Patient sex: F
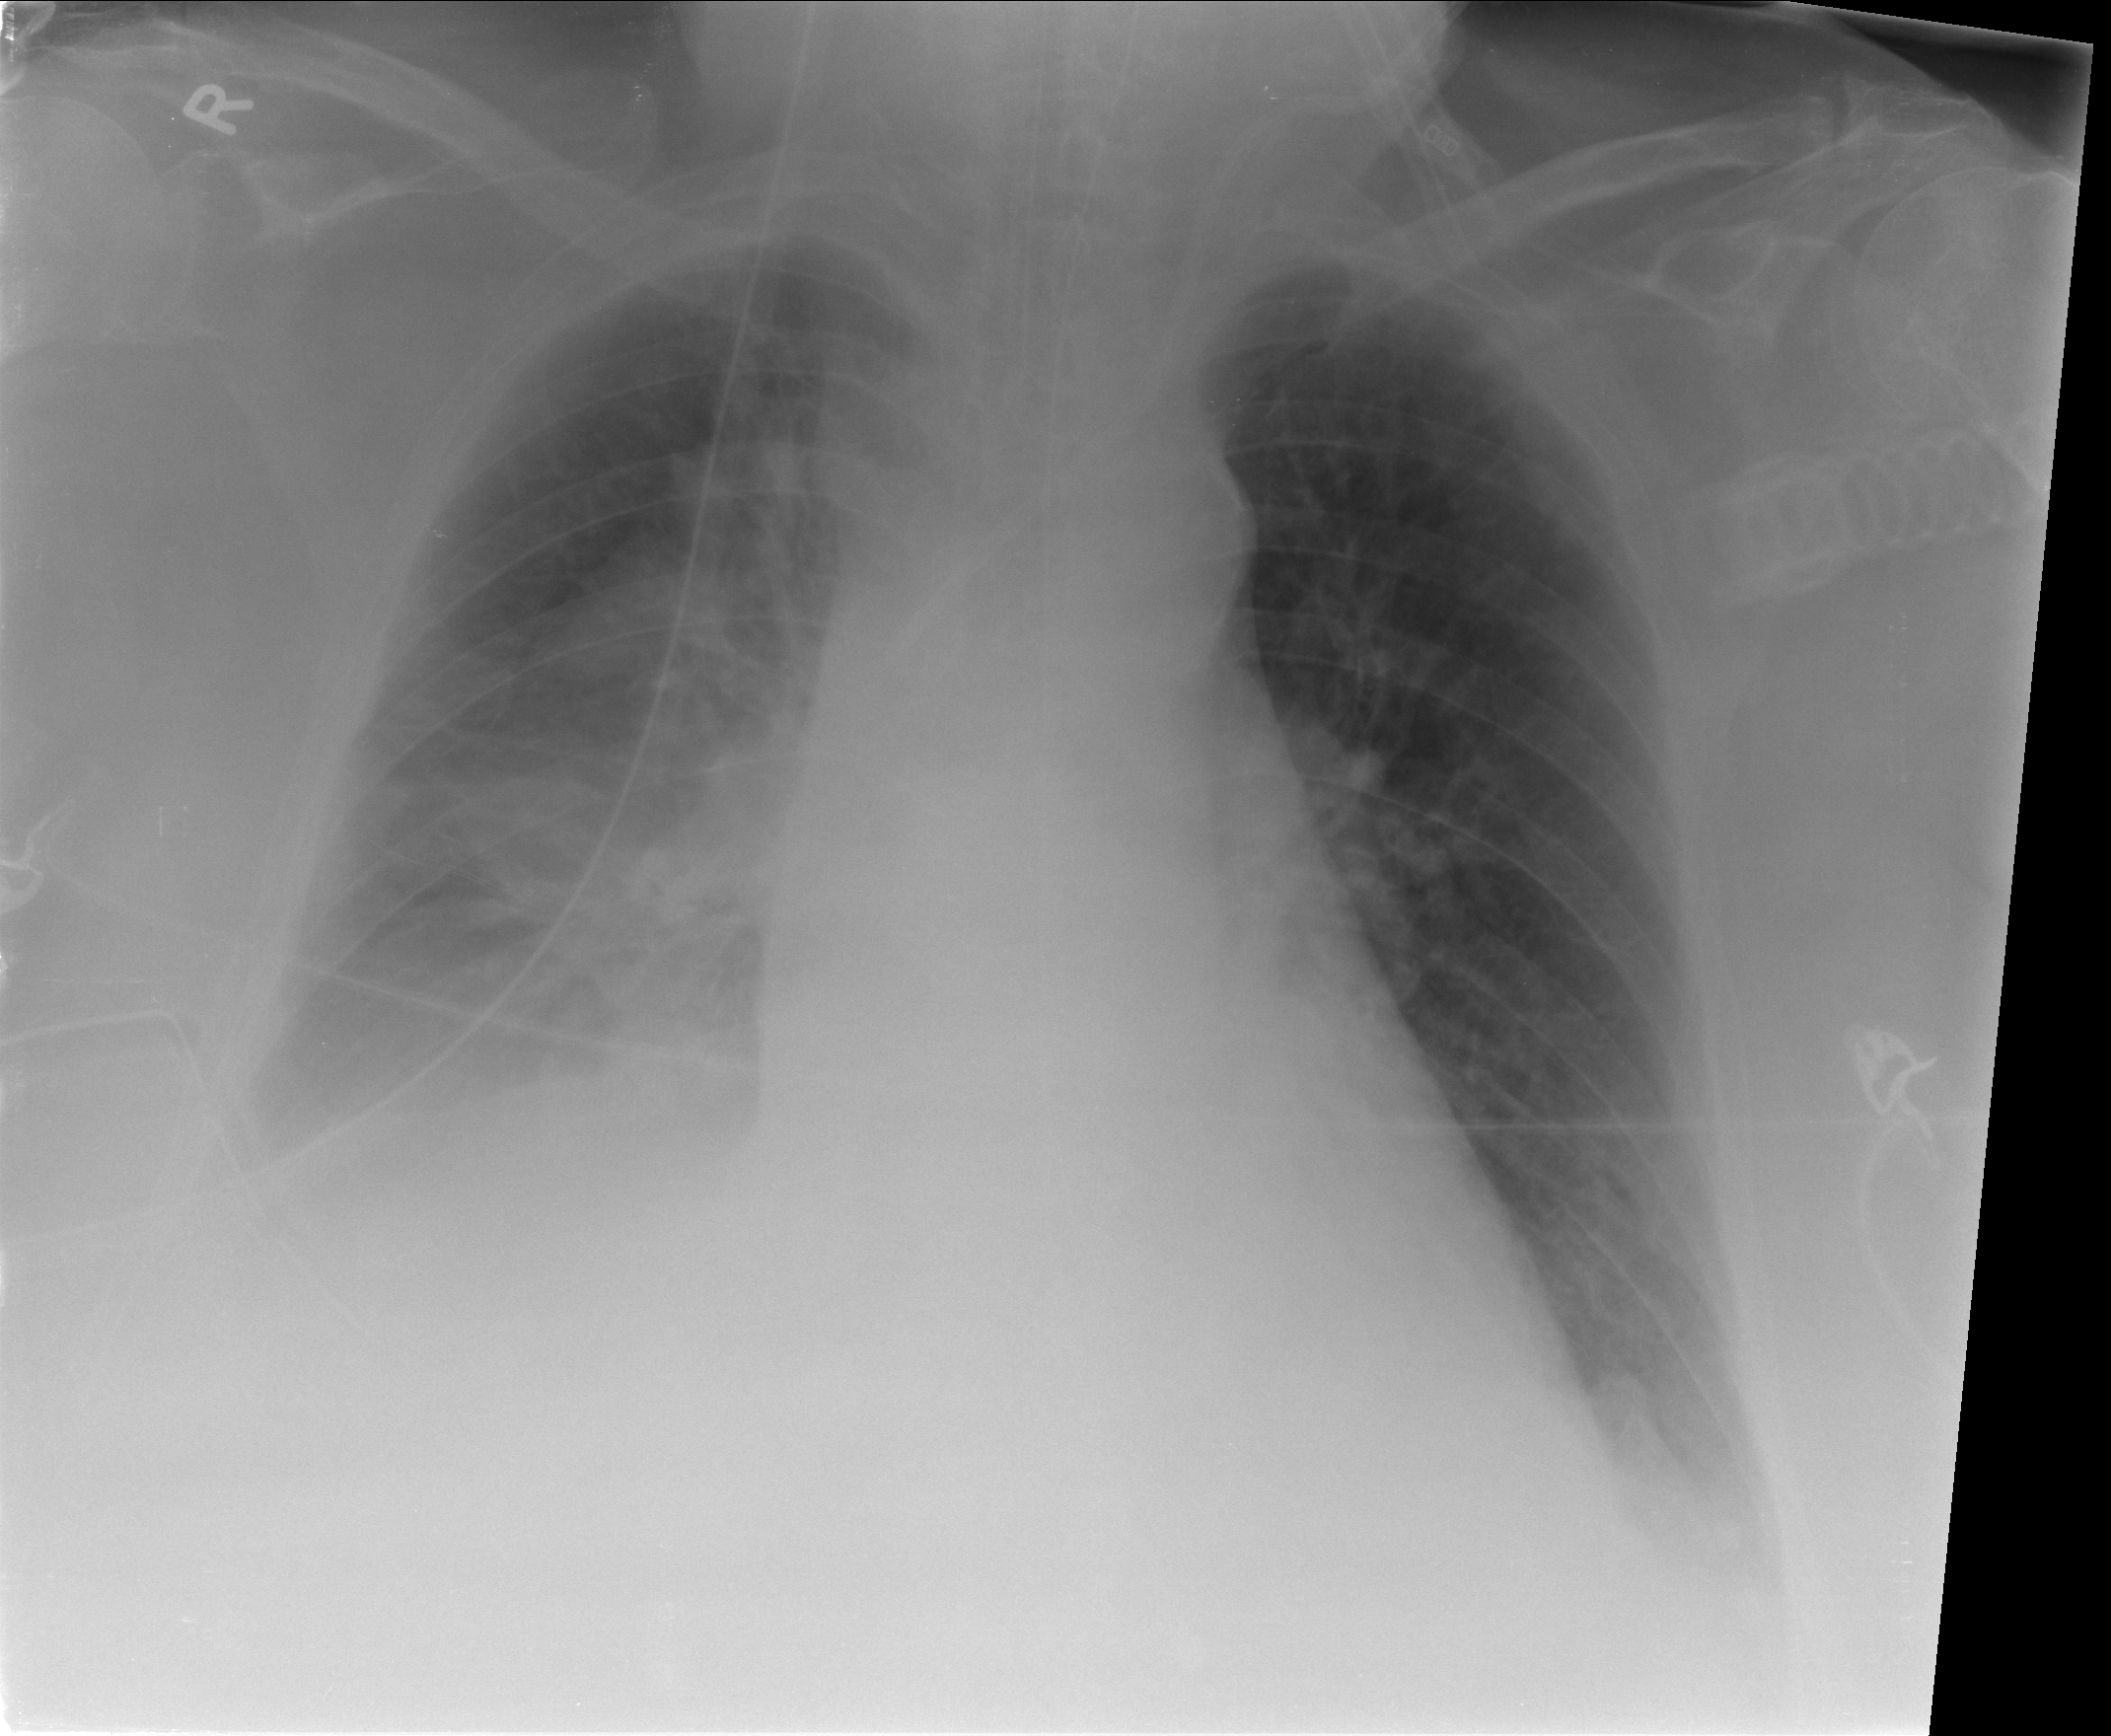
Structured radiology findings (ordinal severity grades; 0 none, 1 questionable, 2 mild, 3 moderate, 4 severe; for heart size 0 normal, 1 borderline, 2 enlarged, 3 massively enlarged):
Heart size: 1
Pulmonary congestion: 2
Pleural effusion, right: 3
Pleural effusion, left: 1
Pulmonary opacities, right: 1
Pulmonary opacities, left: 1
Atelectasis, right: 3
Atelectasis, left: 2